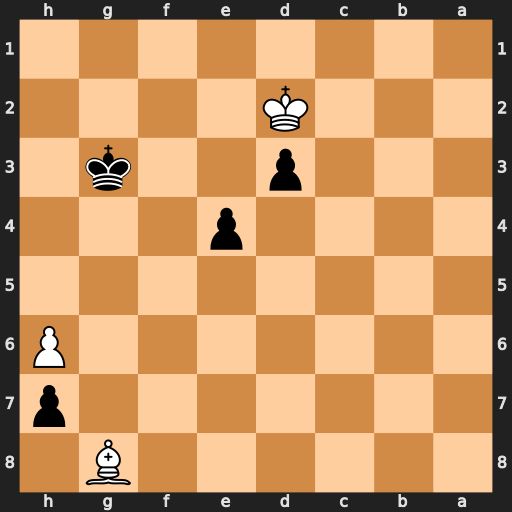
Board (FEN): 6B1/7p/7P/8/4p3/3p2k1/3K4/8
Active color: b
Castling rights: -
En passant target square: -
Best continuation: Kf2 Bxh7 e3+ Kxd3 e2 Bf5 e1=Q